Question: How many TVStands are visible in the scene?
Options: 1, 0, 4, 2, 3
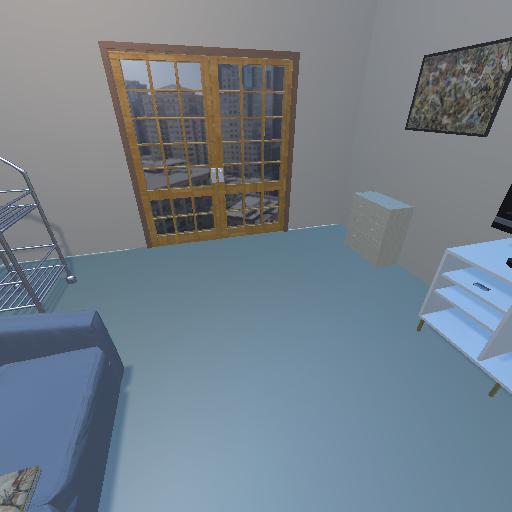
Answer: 1